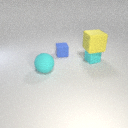
small cyan rubber cube in front of small blue rubber cube